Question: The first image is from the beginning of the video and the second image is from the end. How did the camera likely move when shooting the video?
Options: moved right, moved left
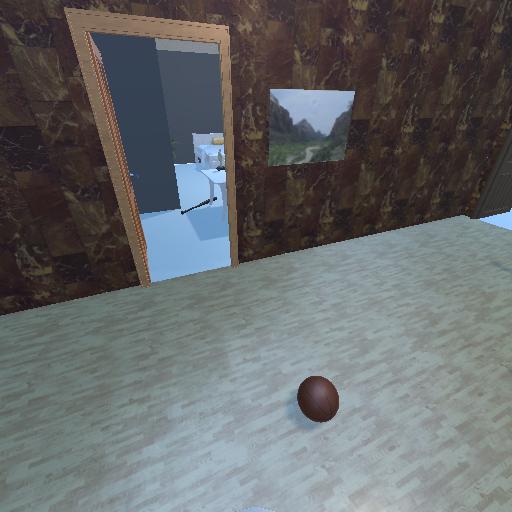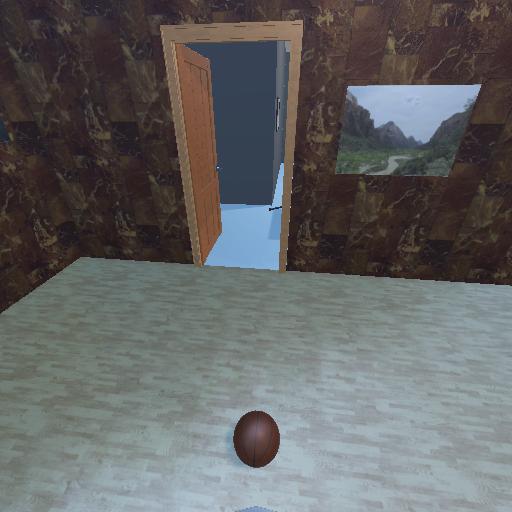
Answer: moved right